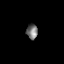
Tissue: prostate
Cell type: T cells
Senescence score: 0.3117
Nuclear area (px): 164
Mean DAPI intensity: 117.256